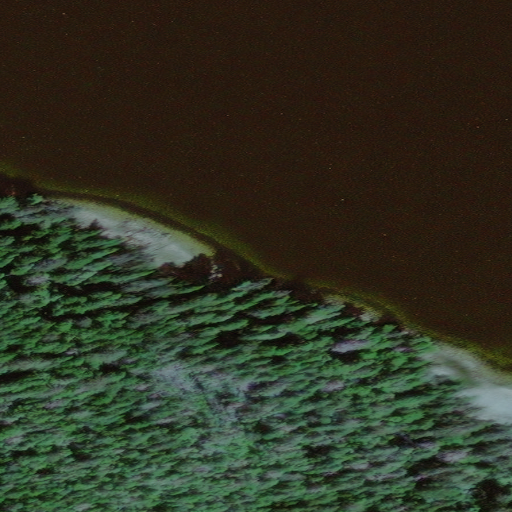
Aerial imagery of cape in Alaska named Point Hanus containing only unknown